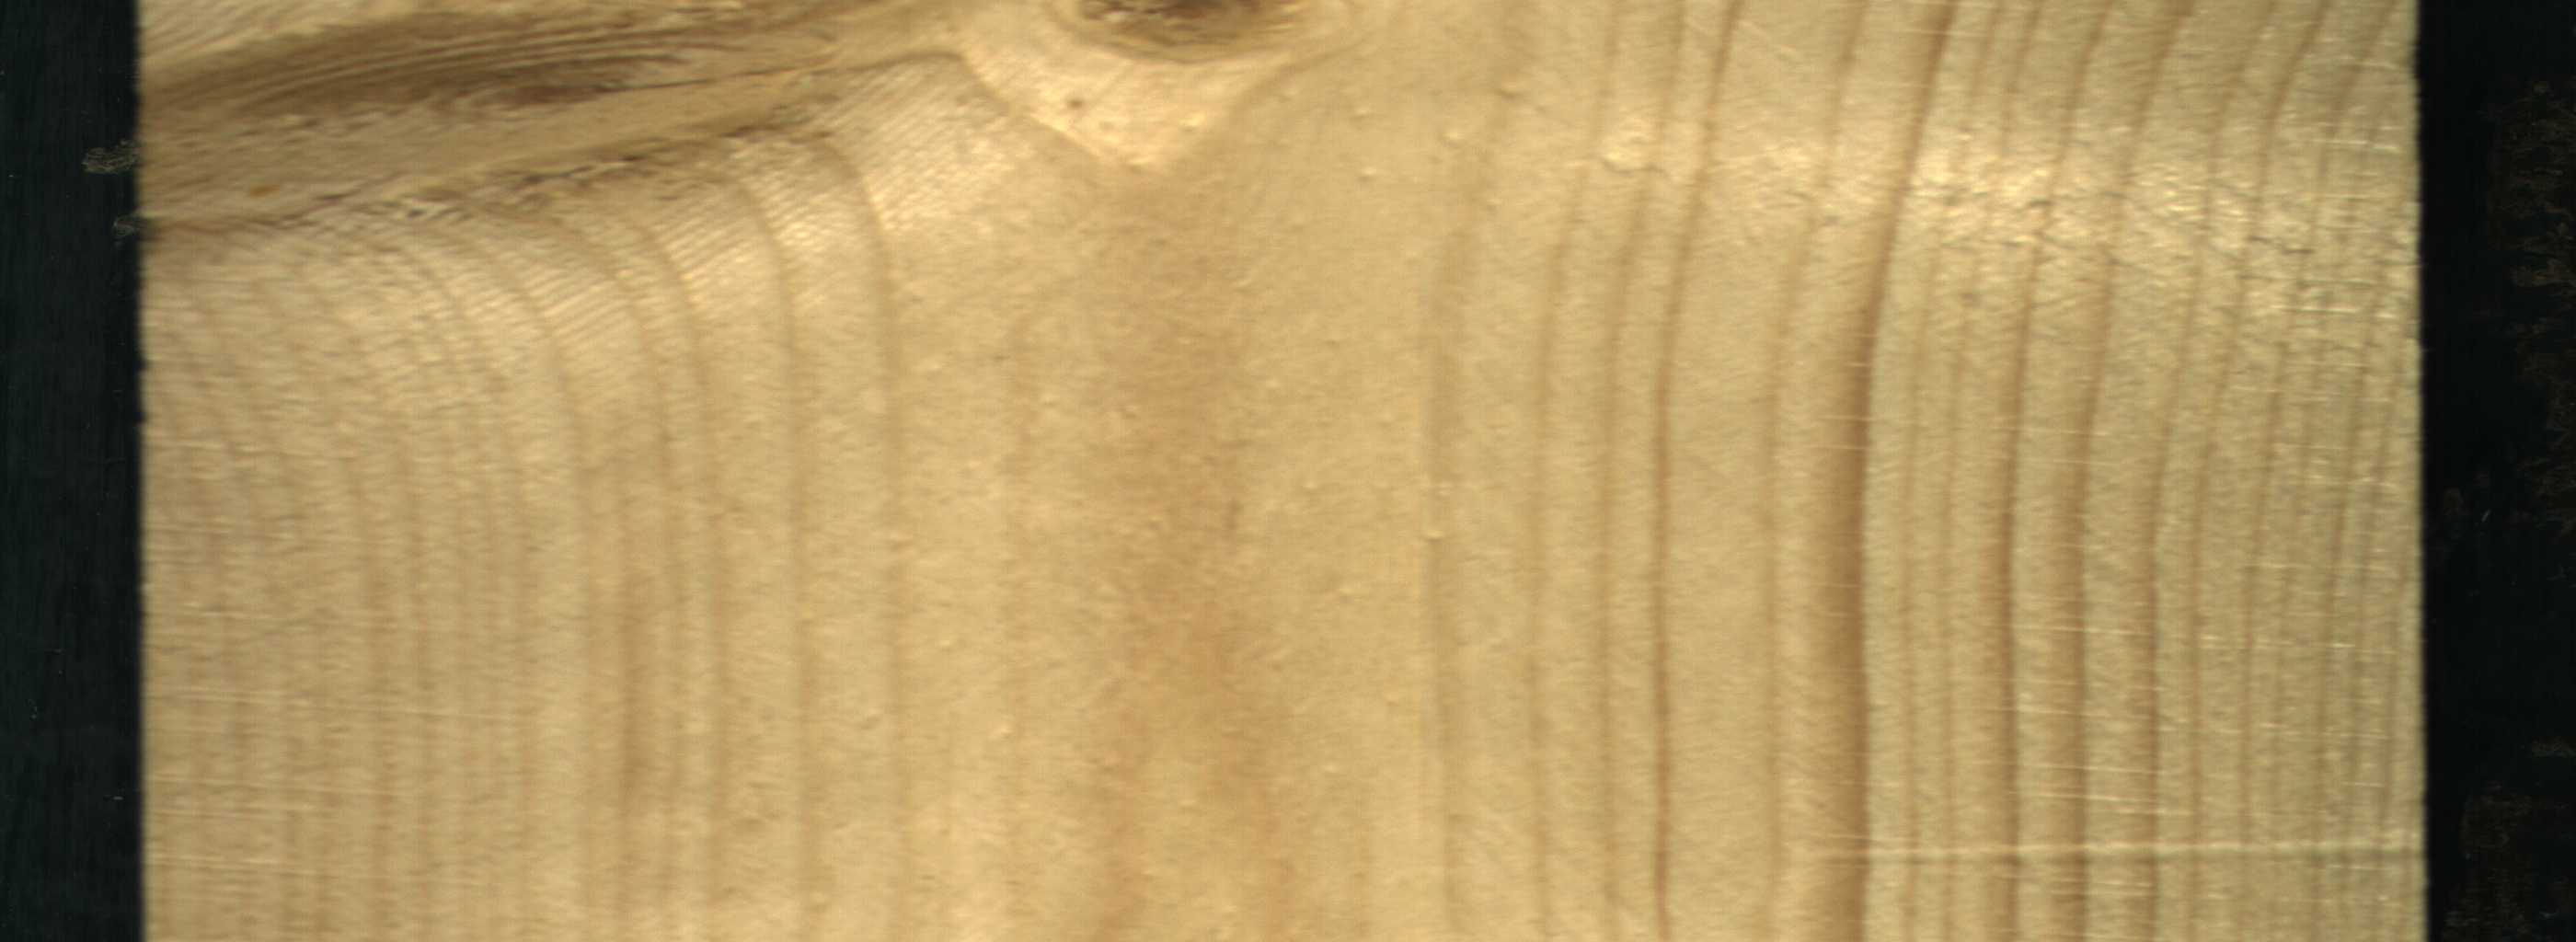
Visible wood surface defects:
Live_Knot
Live_Knot